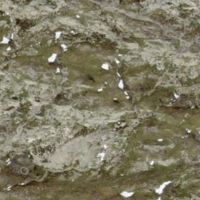
EUNIS habitat code: 31
Species observed at this site:
Androsace alpina